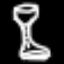
Label: hourglass